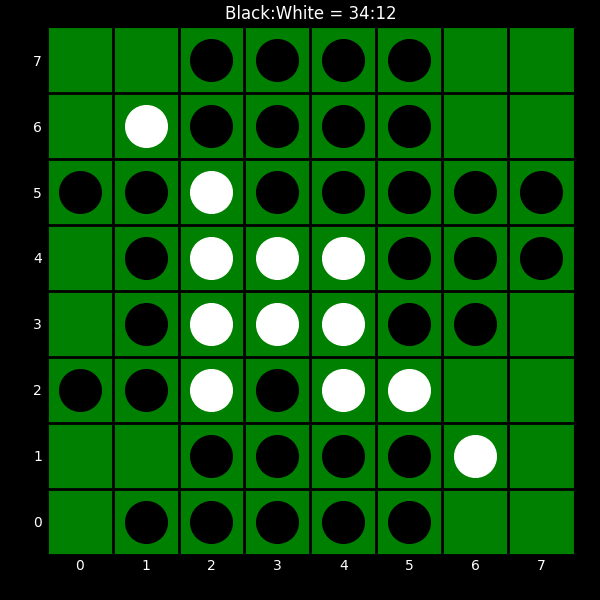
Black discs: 34
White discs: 12